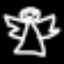
Label: angel